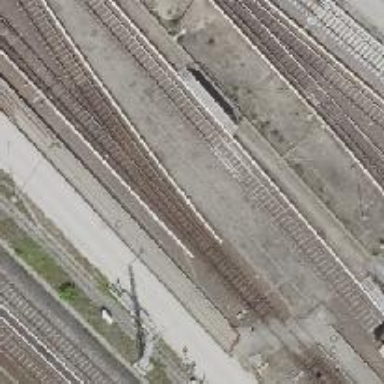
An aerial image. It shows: Railway switch.